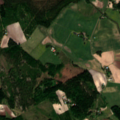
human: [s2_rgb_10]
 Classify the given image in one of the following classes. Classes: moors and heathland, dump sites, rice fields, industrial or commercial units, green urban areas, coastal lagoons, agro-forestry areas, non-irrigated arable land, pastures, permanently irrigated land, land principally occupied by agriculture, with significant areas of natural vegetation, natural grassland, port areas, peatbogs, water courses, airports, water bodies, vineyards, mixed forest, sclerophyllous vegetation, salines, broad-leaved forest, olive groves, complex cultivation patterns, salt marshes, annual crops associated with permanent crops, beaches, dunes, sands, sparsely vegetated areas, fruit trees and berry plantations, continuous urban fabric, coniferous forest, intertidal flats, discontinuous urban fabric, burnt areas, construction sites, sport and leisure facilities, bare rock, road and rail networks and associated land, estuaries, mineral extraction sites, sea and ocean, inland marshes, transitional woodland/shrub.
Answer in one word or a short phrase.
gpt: non-irrigated arable land, land principally occupied by agriculture, with significant areas of natural vegetation, coniferous forest, mixed forest